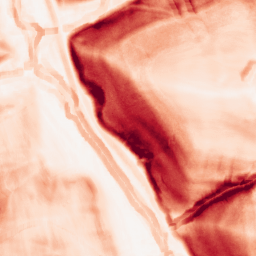
Category: morphological
Decomposition family: morphological_gradient
Decomposition parameters: size: 7
shape: square
Upsampling method: regularized
Upsampling parameters: scale: 2
lambda_reg: 0.01
Upsampling scale: 2